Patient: sex M, age 45
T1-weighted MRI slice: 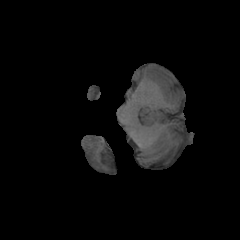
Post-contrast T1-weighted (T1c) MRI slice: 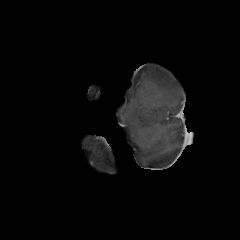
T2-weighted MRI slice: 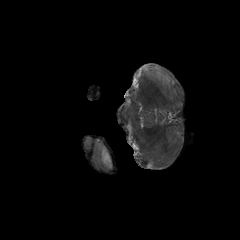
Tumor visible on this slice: yes
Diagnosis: Astrocytoma, IDH-mutant
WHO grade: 2